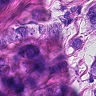
Metastatic tissue present: yes